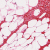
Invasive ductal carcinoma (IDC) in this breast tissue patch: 0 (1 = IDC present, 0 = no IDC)